Question: I'm trying to make the '>' move in from the side and push the "Lorem" to the right. I'm trying to make it within my CSS.

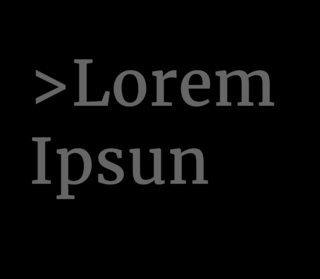
Answer: You can use a pseudo element and 'transition: max-width'
'''
* {
line-height: 1;
}
span:before {
max-width: 0;
overflow: hidden;
transition: max-width .5s;
content: '>';
display: inline-block;
}
span:hover:before {
max-width: 2em;
}
span {
display: flex;
align-items: center;
}
'''
'''
<span>Lorem</span>
'''